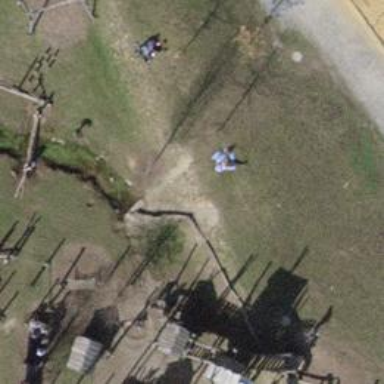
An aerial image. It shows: Playground area for leisure activities on the land.